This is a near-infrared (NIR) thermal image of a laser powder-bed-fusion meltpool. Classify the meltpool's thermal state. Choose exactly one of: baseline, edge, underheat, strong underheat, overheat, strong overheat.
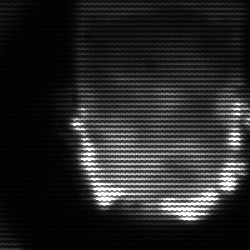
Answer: baseline